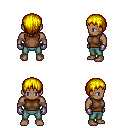
a pixel art fantasy rpg character, male body template, human, dark skin, brown sleeveless shirt, teal pants, blonde plain hairstyle, metal gloves, four views (front, back, left, right), 2x2 character sprite sheet, small pixel art, hard edges, no anti-aliasing